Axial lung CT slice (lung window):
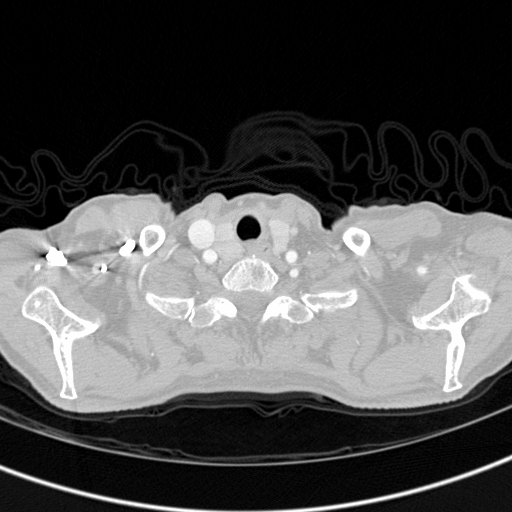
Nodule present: no